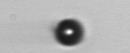
Label: bead